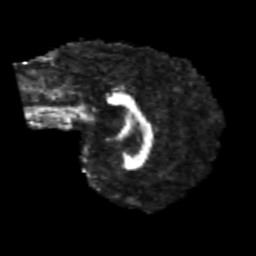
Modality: FA
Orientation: sagittal
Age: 21
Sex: male
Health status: healthy
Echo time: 0.074 s